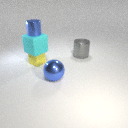
small blue metal cylinder above small yellow rubber cube